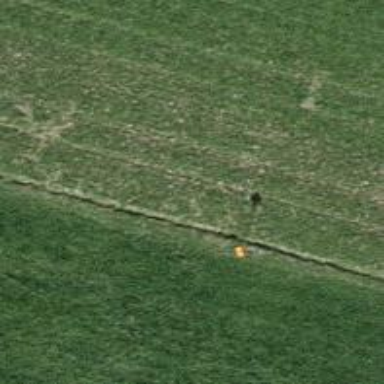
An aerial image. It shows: View of pole with roofed pipeline marker.